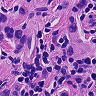
Metastatic tissue present: yes